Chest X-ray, AP view. Patient: 44 years old, sex M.
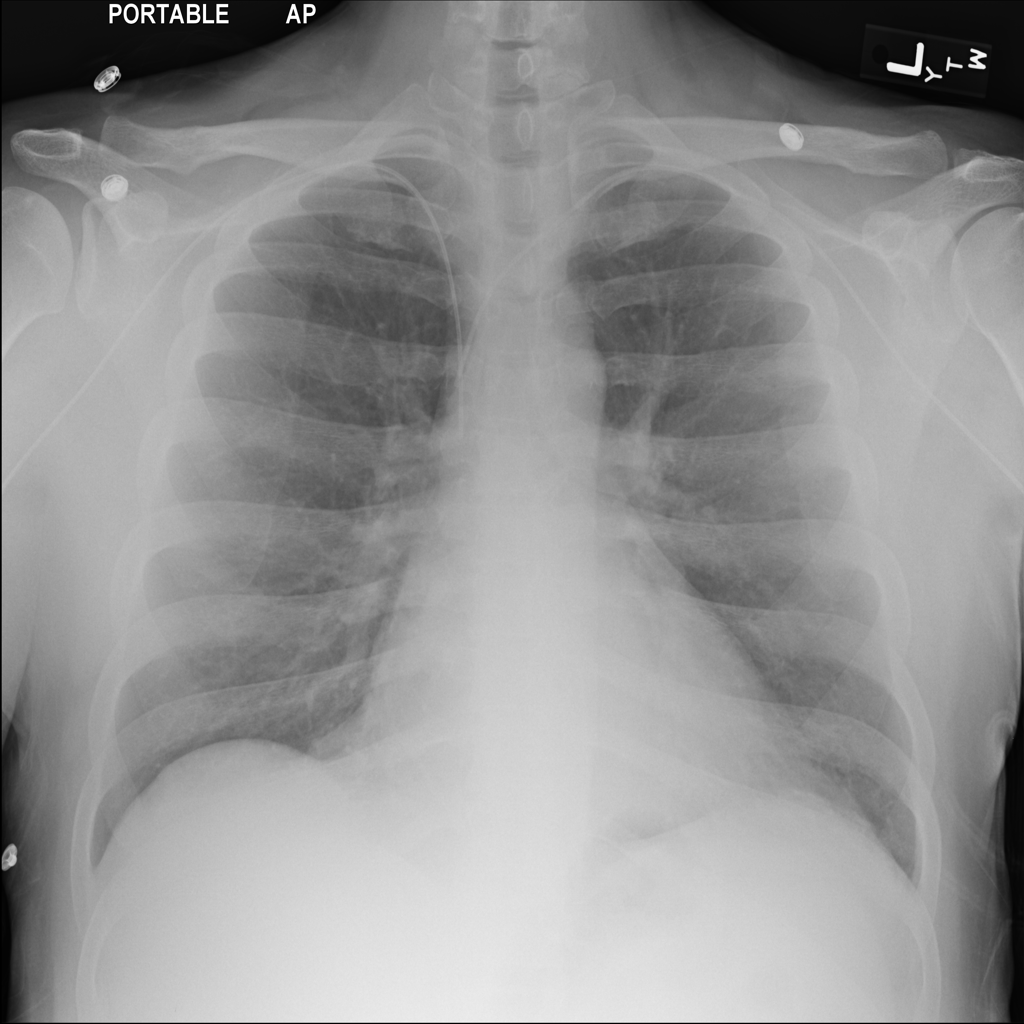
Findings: No Finding